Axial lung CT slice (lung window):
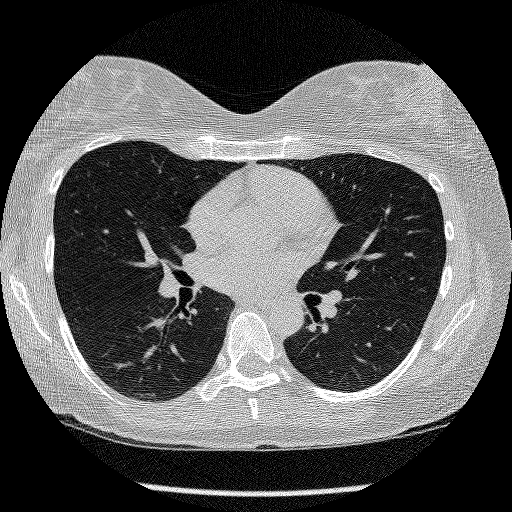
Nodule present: no